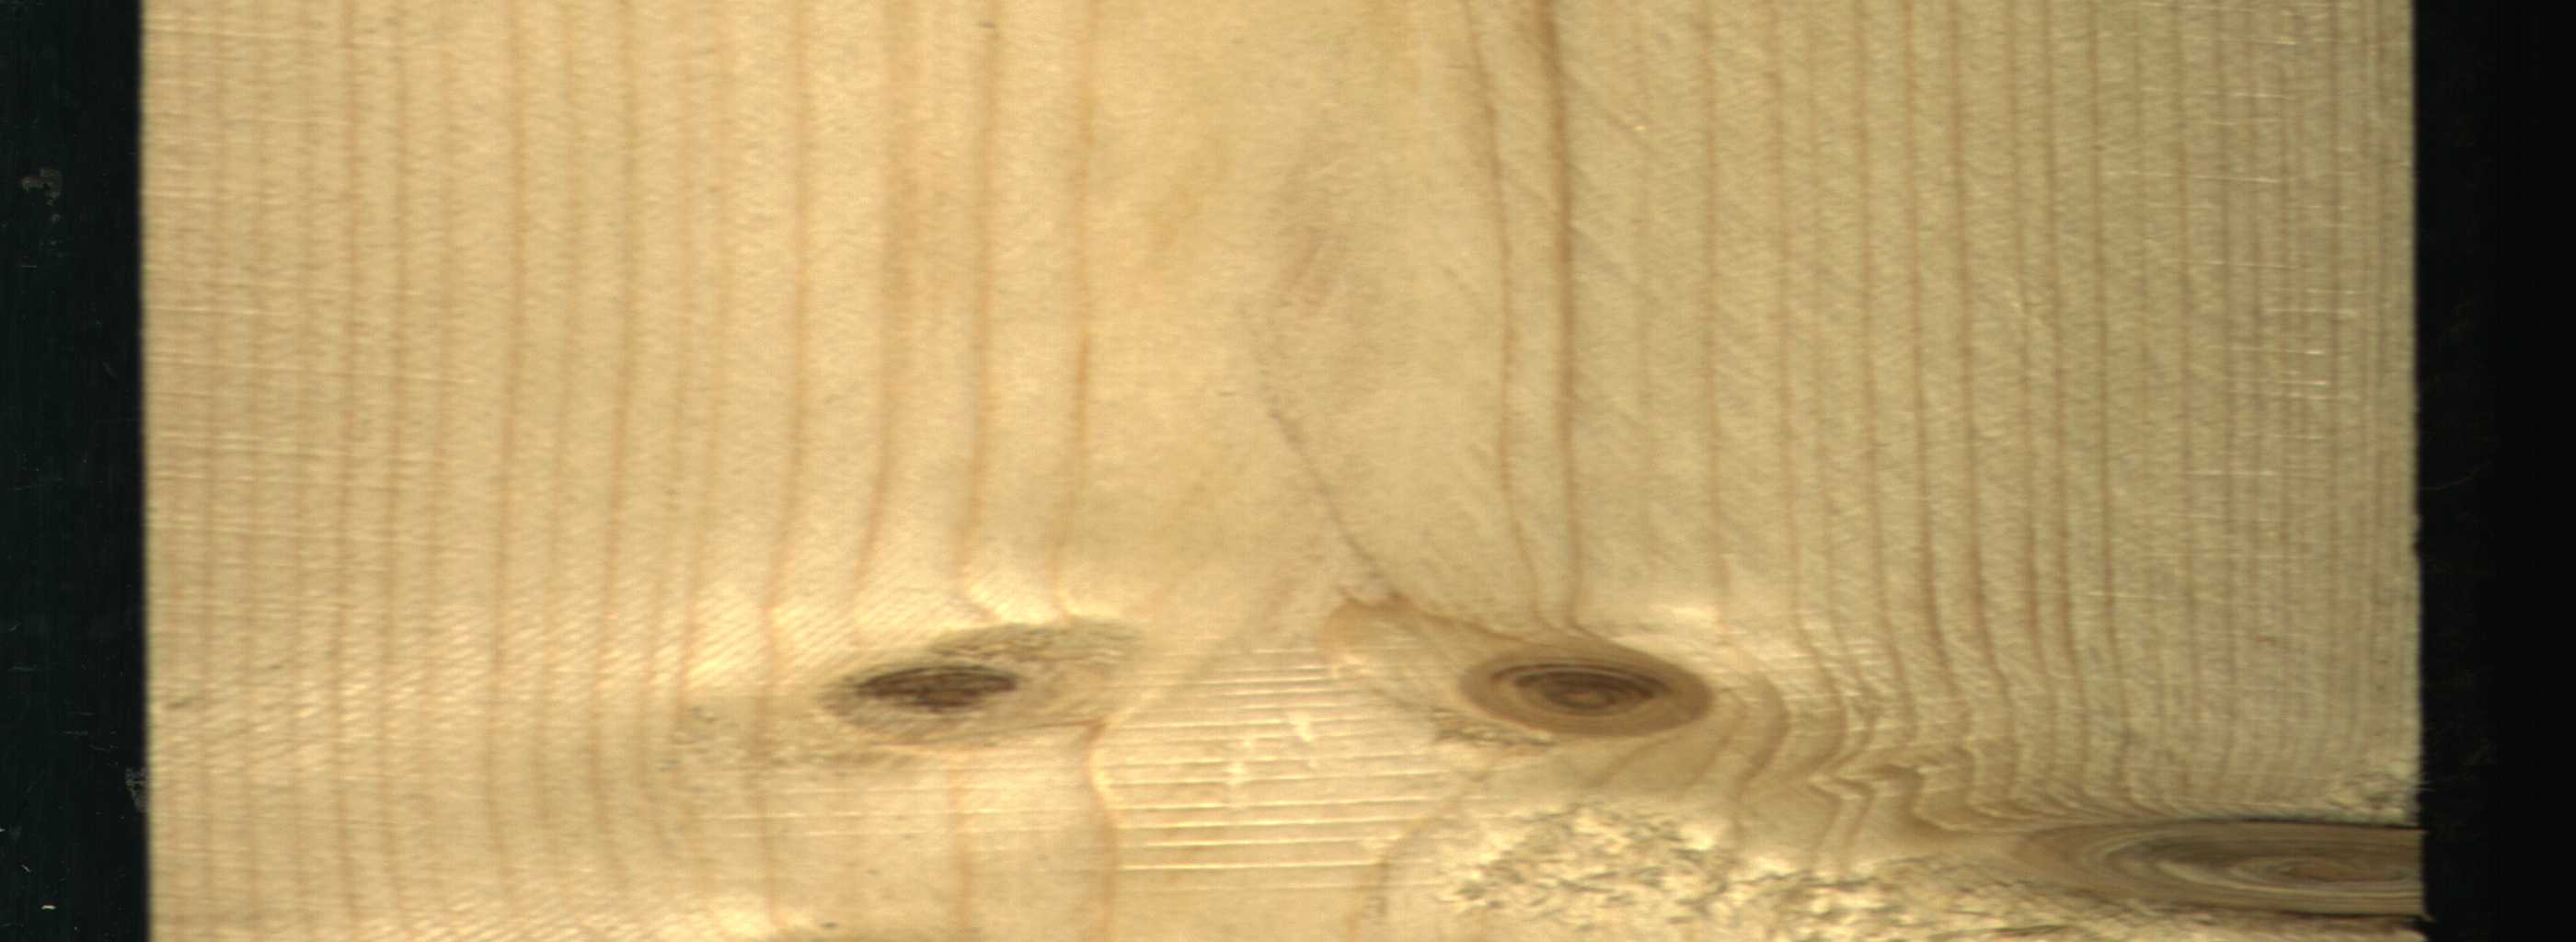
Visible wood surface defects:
Live_Knot
Live_Knot
Live_Knot